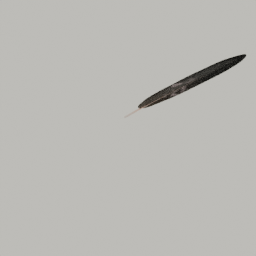
Label: animals